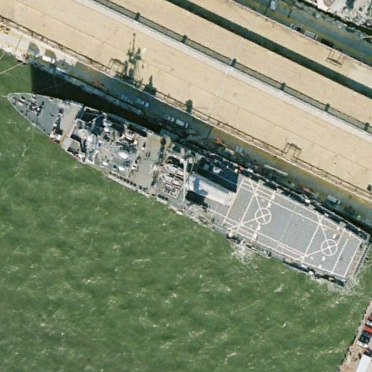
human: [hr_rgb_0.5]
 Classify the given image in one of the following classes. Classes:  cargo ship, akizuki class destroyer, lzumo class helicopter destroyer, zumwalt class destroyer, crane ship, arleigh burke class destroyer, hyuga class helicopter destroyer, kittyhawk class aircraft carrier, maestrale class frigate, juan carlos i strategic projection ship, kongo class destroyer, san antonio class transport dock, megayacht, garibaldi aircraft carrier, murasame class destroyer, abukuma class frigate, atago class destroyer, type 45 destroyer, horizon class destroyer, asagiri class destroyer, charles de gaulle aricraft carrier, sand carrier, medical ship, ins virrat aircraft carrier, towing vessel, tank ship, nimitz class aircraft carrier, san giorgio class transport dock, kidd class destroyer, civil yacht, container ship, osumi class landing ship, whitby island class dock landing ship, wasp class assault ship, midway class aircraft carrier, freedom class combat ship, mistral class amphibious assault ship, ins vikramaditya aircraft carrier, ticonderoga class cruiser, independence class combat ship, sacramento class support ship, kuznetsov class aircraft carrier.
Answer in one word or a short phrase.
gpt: Whitby Island class dock landing ship